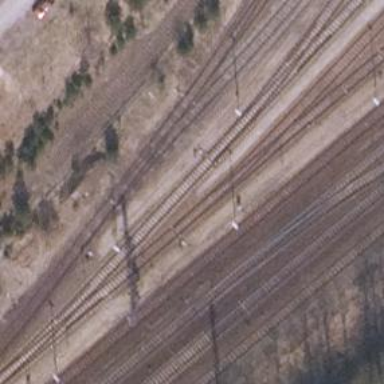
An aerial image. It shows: Railway switch.